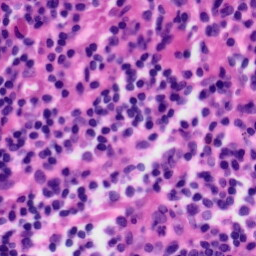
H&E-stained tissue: Tonsil